Question: I use julia programming language for my research. I do some graph processing. For this I use Graphs.jl library which suits me perfectly. But now I need a tool to visualize my graph.
I tried use:
'''
plot(my_graph)
'''
But it doesn't look so well. You can see it on a picture below.

Is there any other julia tool to visualize graph better?
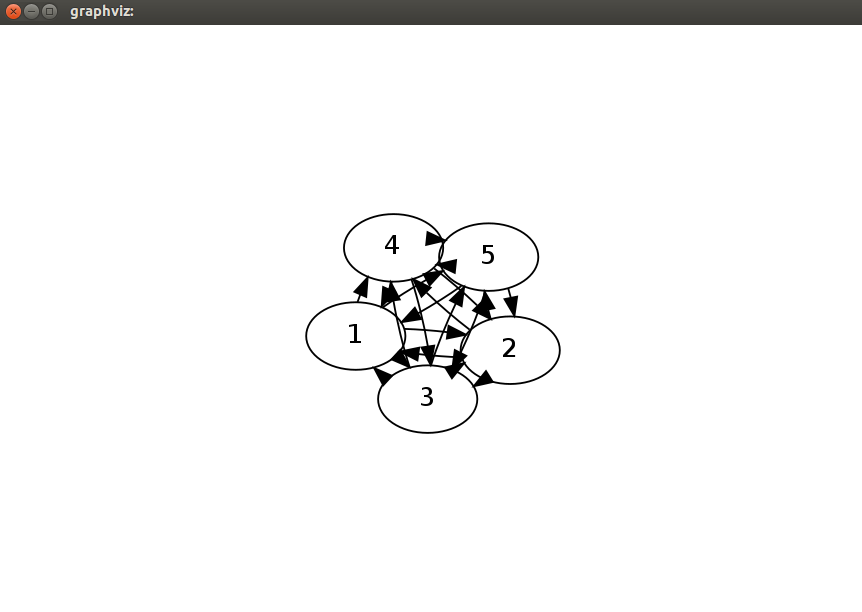
Answer: Looks like <URL> the graphs.
You can "enhance" the graphs a bit by defining your own graph function.
'''
julia> sg = simple_complete_graph(5)
Directed Graph (5 vertices, 20 edges)
julia> function my_plot(g::AbstractGraph, cmdline_opts::String="")
if isempty(cmdline_opts)
stdin, proc = open('neato -Tx11', "w")
else
stdin, proc = open('neato -Tx11 $cmdline_opts', "w")
end
to_dot(g, stdin)
close(stdin)
end
my_plot (generic function with 4 methods)
julia> my_plot(sg, "-Elen=3.0")
'''